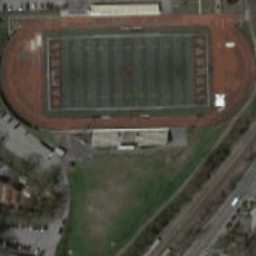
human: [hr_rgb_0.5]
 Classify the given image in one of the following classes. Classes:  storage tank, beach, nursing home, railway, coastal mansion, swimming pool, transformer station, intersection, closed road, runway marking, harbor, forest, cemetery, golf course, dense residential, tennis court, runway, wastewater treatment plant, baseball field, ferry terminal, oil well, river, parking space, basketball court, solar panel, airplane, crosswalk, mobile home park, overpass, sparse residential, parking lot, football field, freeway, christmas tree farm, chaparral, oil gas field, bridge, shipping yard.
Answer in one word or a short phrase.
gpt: football field